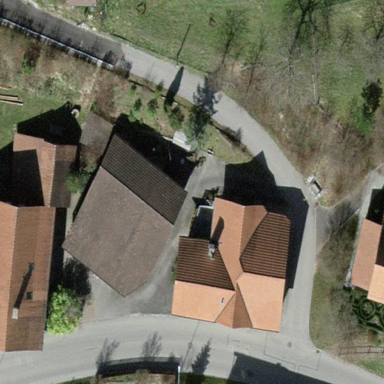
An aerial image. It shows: Detached building with gabled roof.